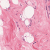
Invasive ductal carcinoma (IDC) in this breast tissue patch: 0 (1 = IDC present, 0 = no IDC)